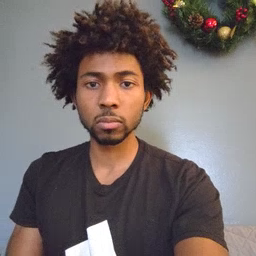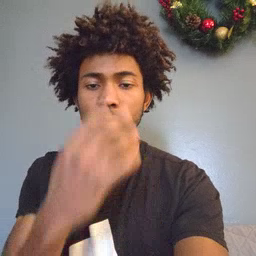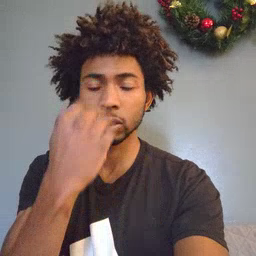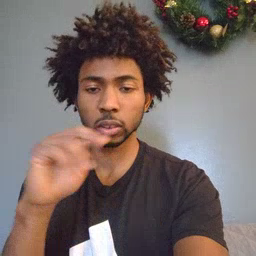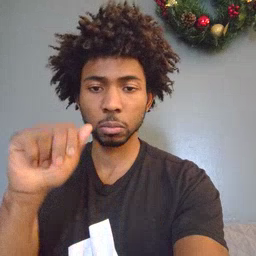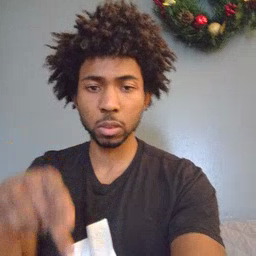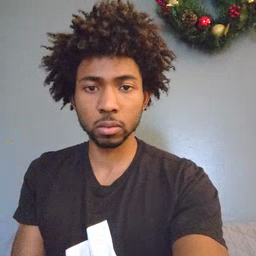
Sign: nap